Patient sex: M
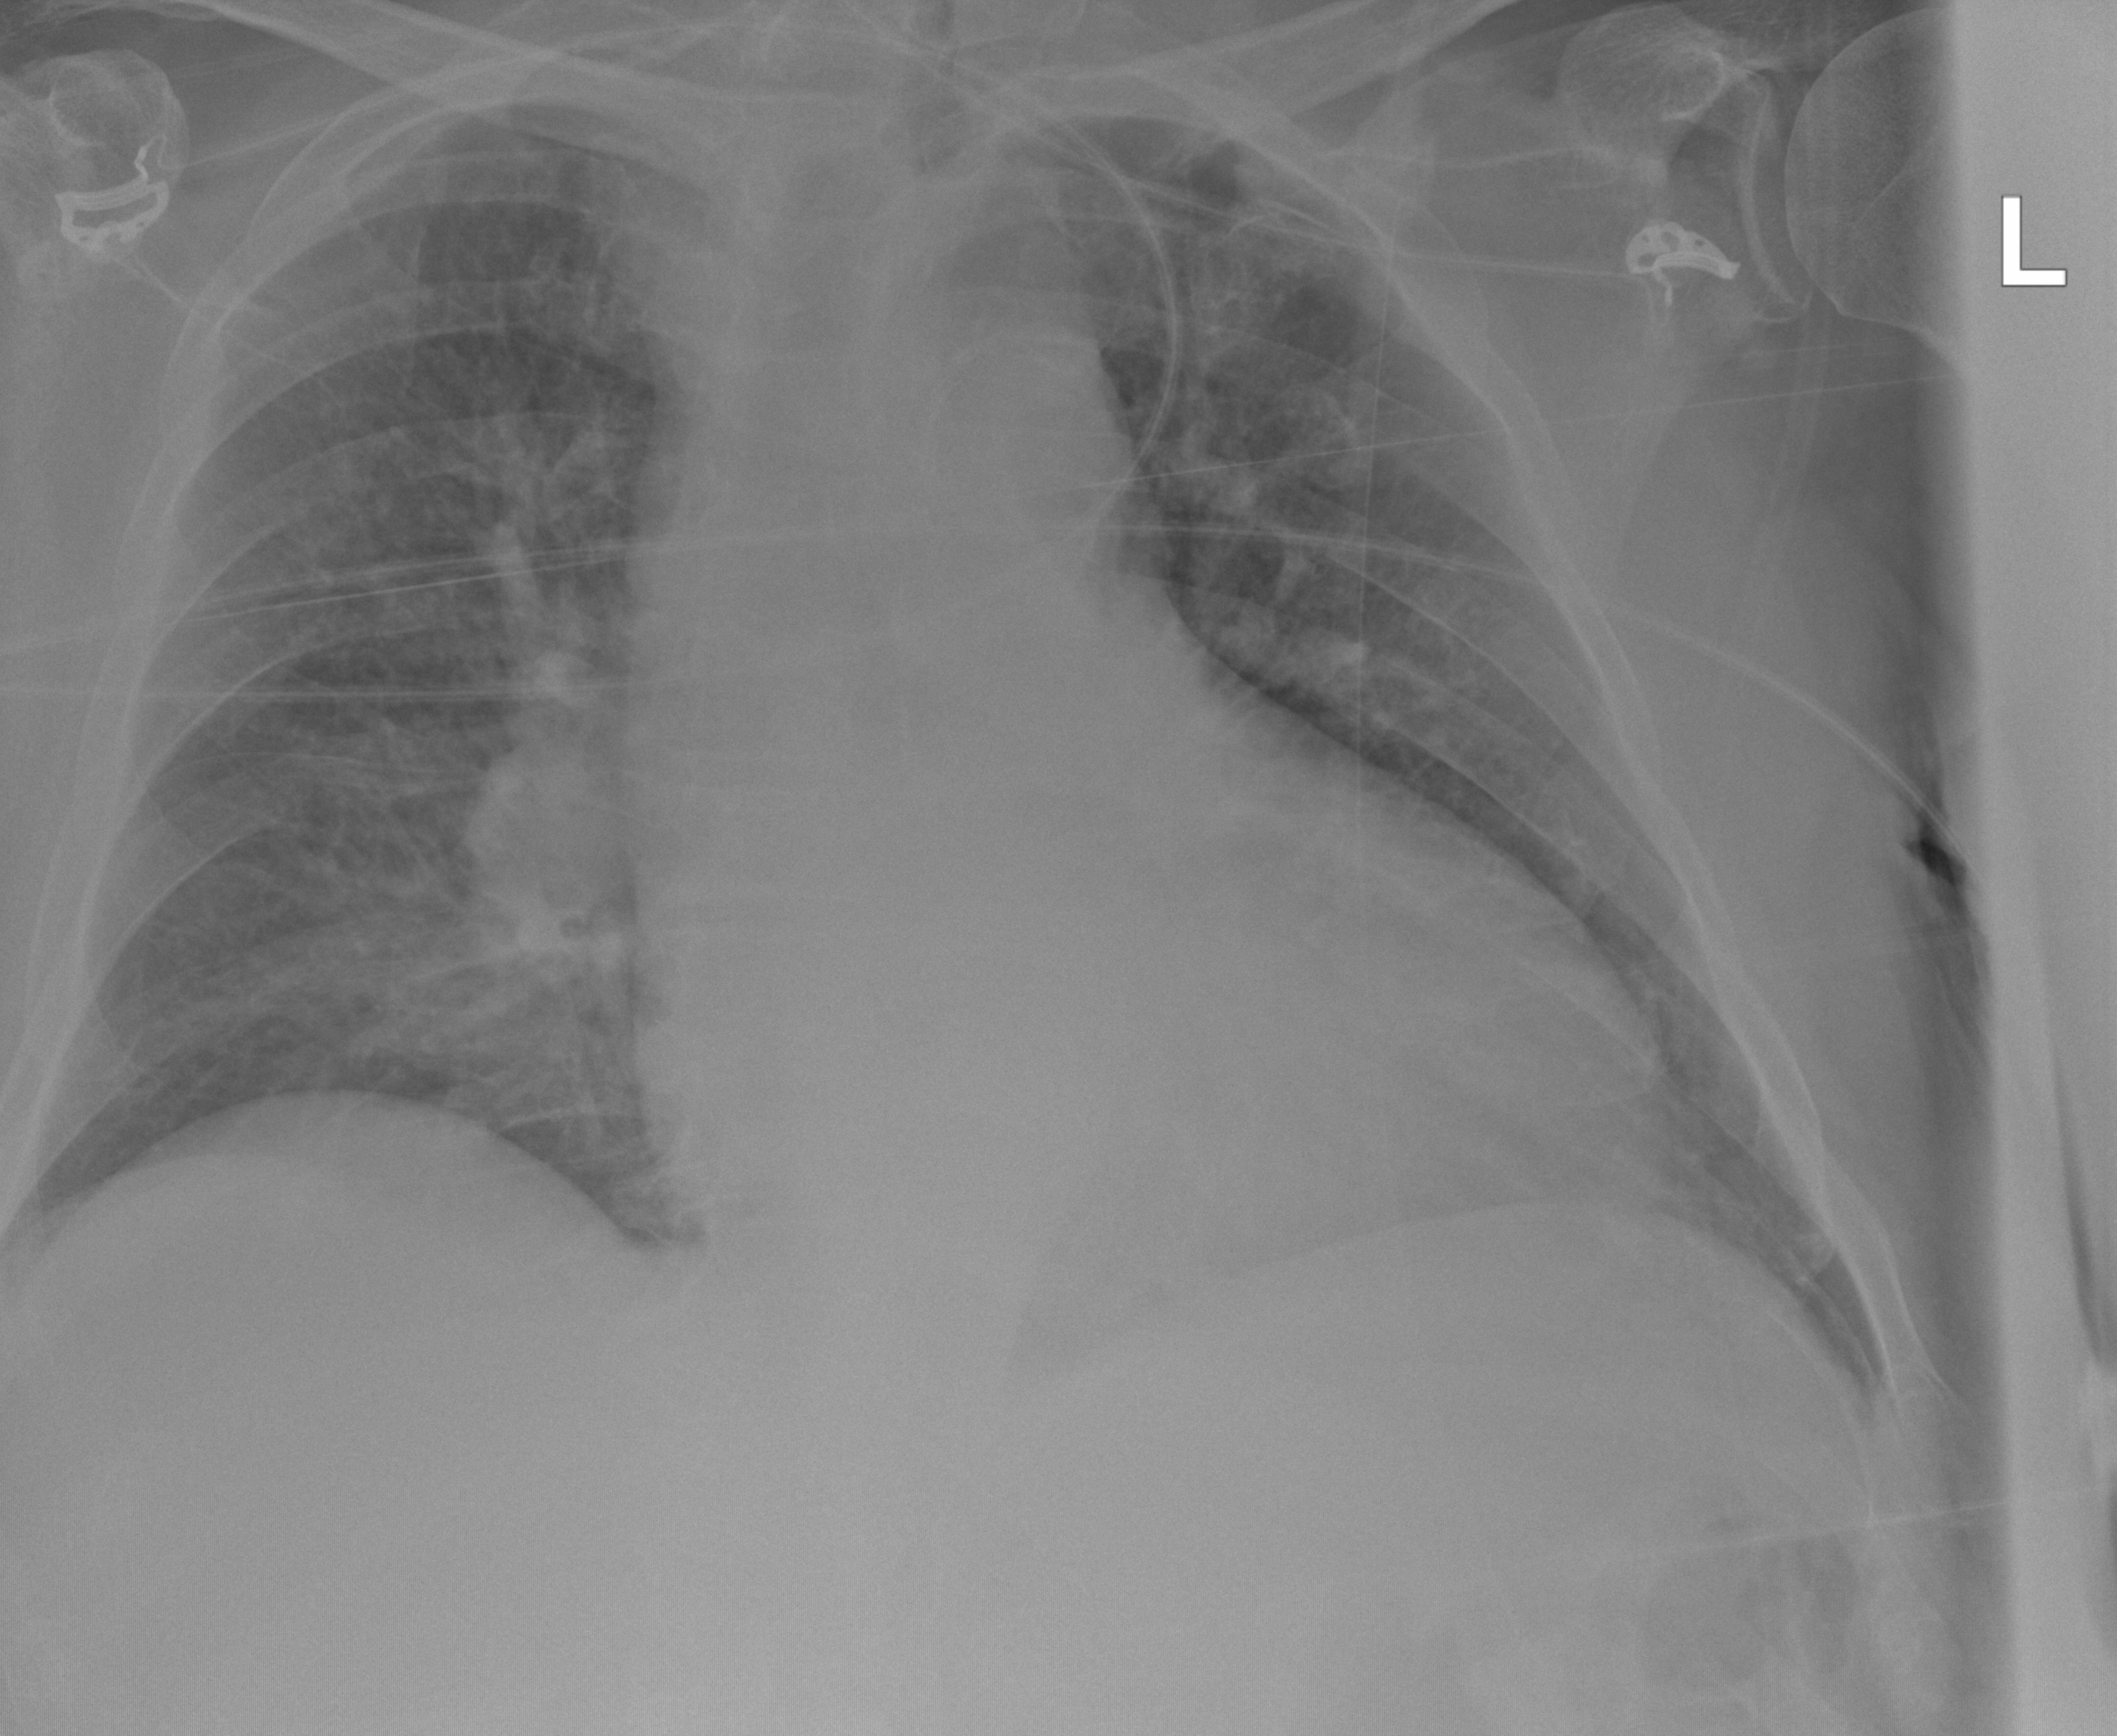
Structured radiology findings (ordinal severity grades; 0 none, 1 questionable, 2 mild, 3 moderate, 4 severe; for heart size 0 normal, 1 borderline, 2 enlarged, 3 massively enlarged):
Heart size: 2
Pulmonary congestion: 1
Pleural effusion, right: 0
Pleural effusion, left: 0
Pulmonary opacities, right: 2
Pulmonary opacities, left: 2
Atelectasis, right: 0
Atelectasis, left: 0